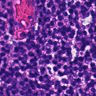
Metastatic tissue present: no